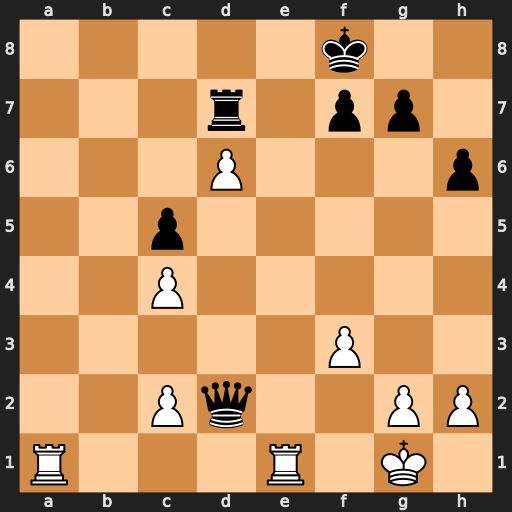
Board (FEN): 5k2/3r1pp1/3P3p/2p5/2P5/5P2/2Pq2PP/R3R1K1
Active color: w
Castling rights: -
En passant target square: -
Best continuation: Ra8+ Rd8 Rxd8#